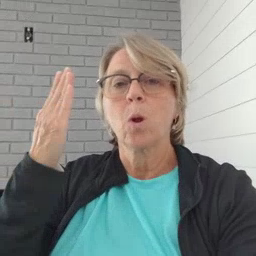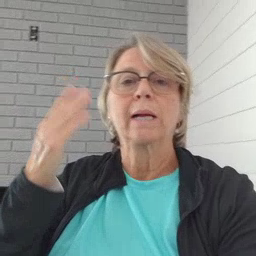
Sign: morning